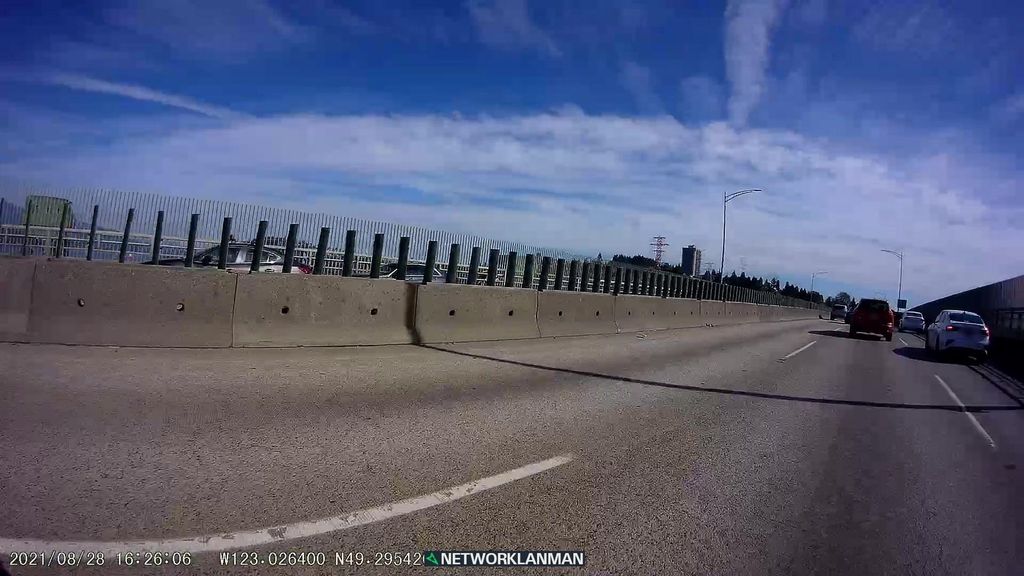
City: vancouver